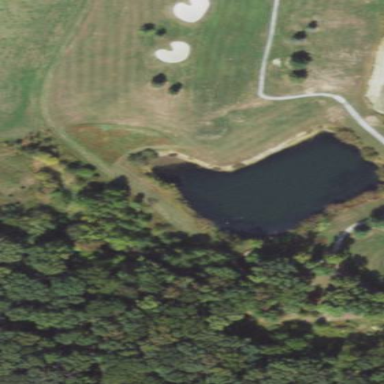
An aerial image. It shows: Water hazard in golf course. The hazard is natural water feature.